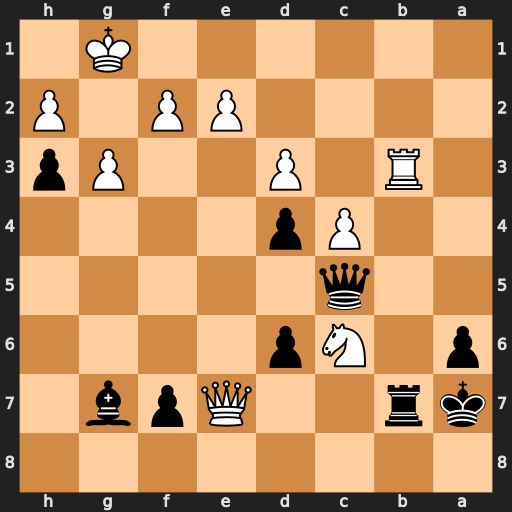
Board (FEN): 8/kr2Qpb1/p1Np4/2q5/2Pp4/1R1P2Pp/4PP1P/6K1
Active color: b
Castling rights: -
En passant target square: -
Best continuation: Qxc6 Qxb7+ Qxb7 Rxb7+ Kxb7